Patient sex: F
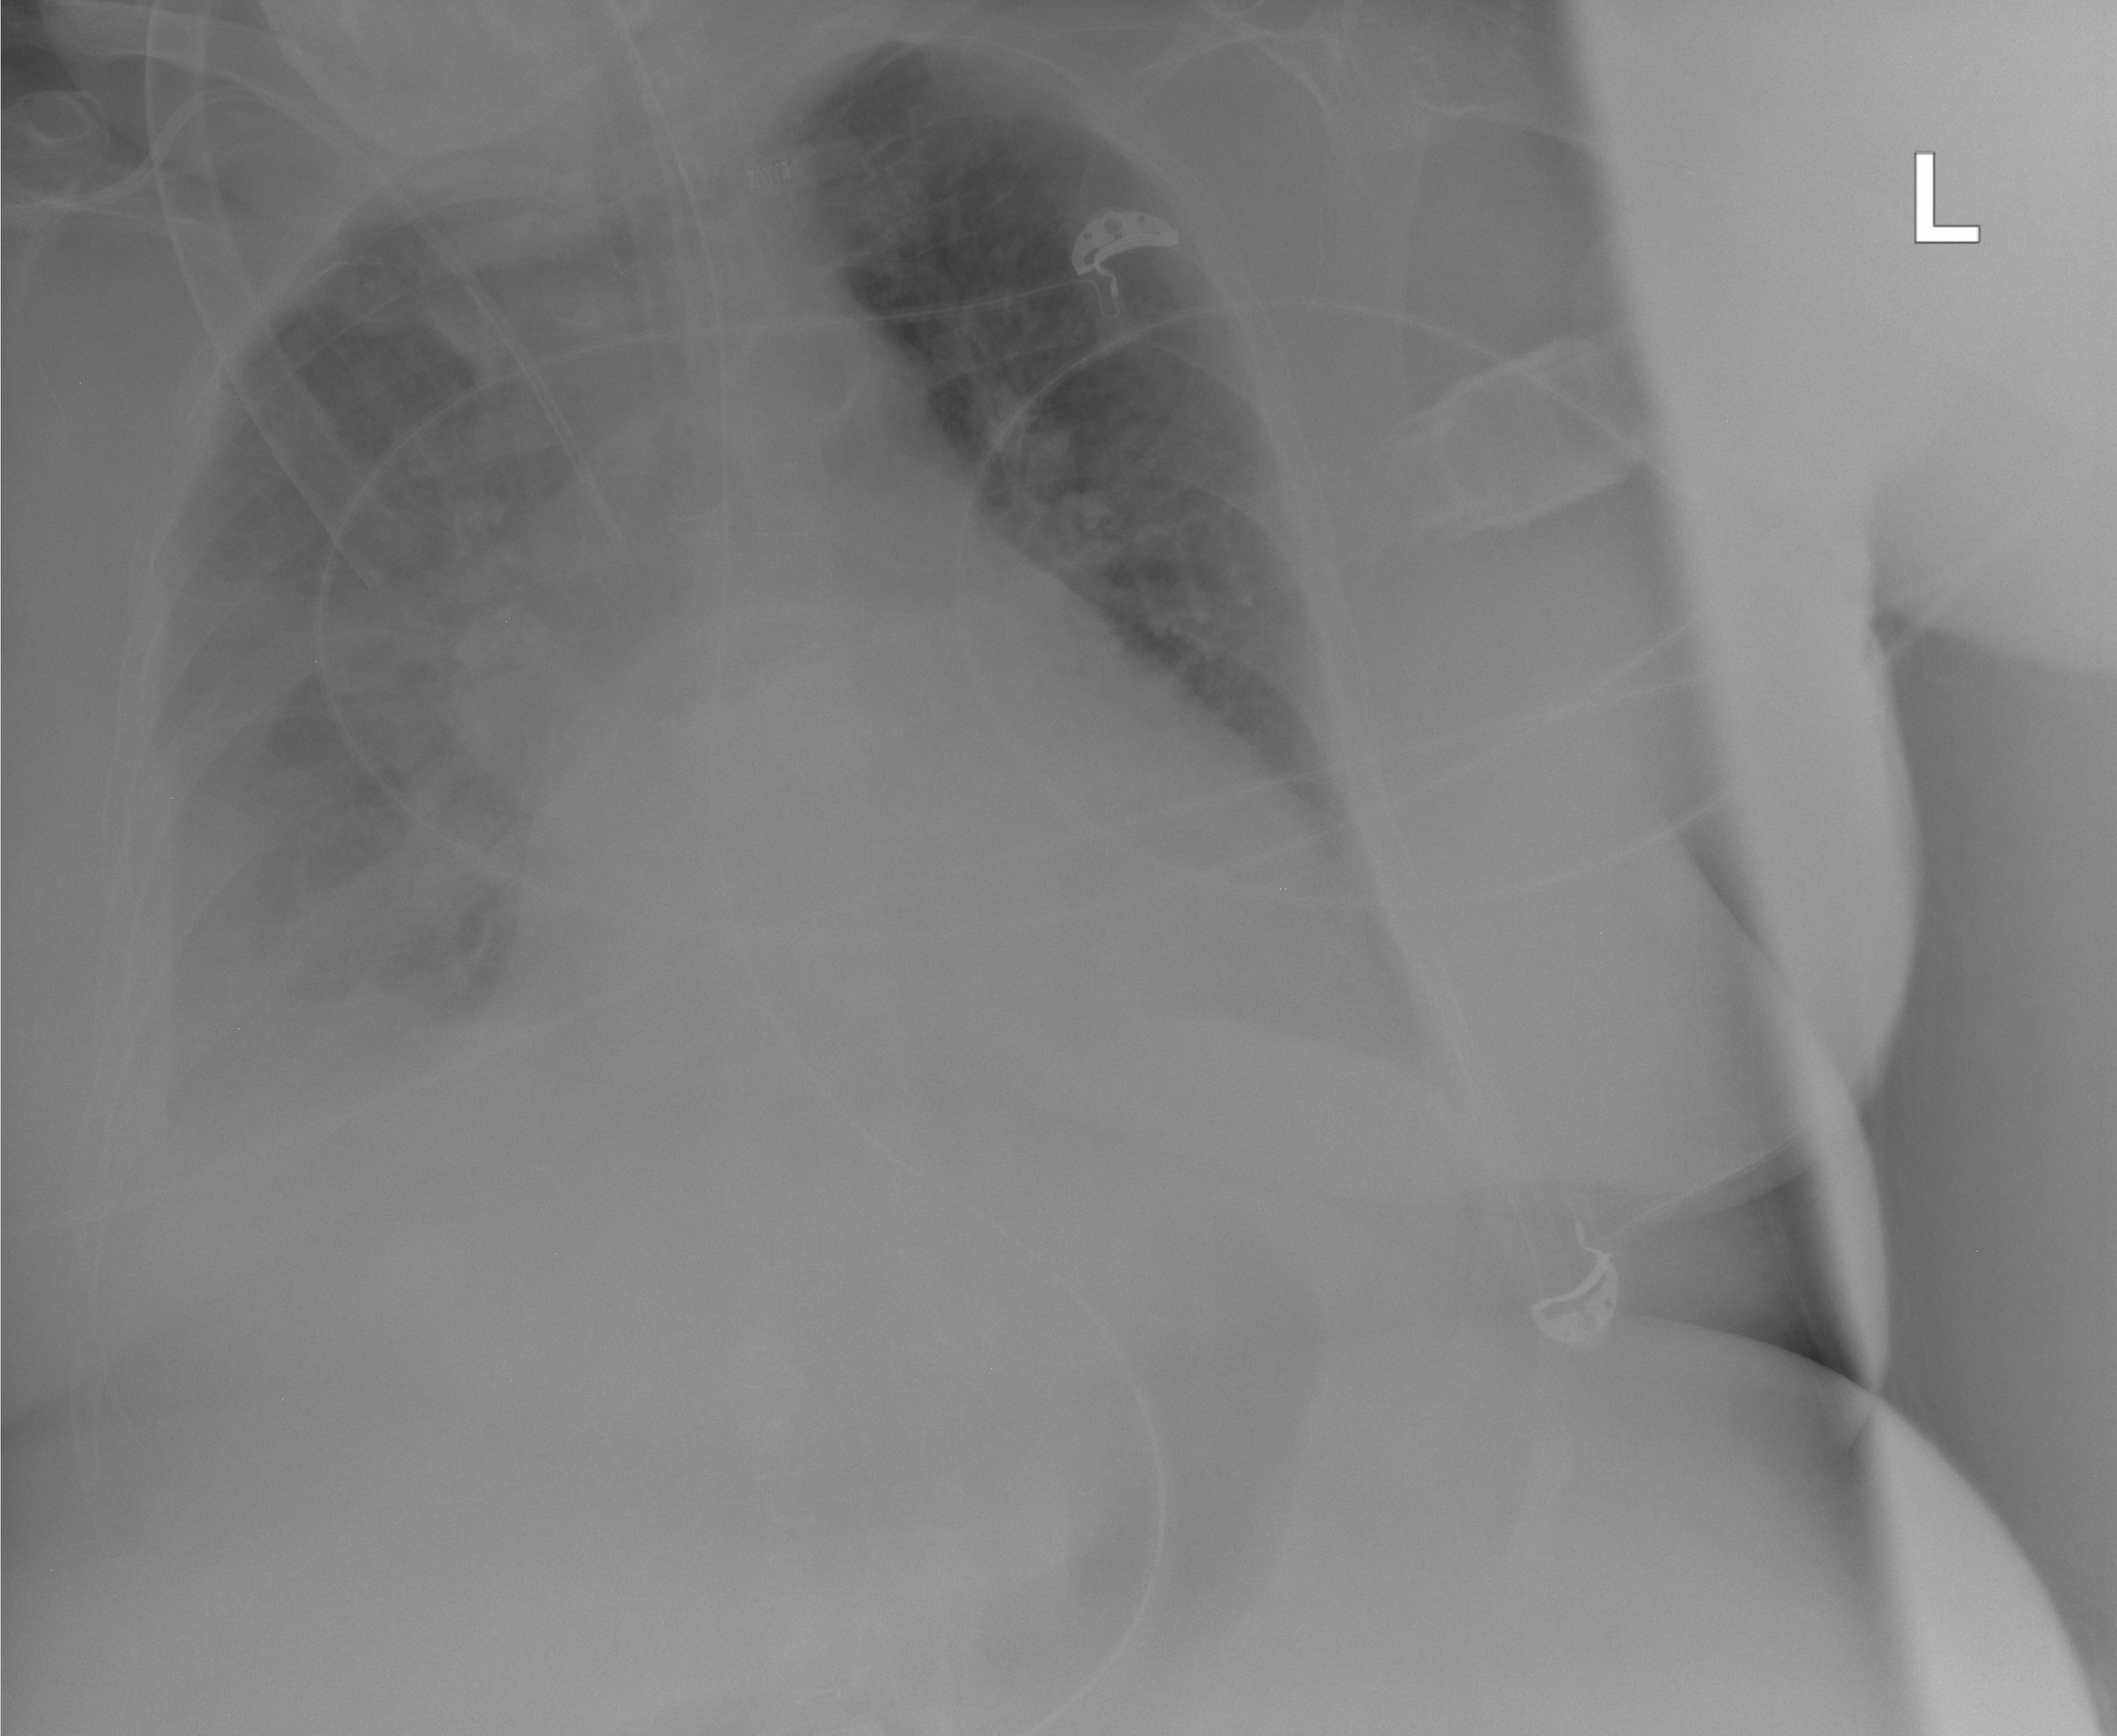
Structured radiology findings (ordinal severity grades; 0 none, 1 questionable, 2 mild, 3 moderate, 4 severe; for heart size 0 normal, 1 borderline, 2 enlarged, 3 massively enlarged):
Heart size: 2
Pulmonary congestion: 0
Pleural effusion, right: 2
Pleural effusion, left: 0
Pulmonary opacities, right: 2
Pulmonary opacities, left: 0
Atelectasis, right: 2
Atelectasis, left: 0